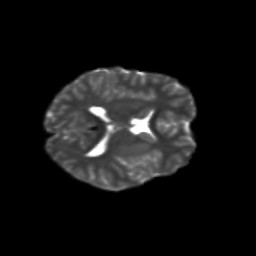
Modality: T2w
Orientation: axial
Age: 11
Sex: male
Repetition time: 9.512 s
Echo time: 0.089 s